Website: apple
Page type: cart
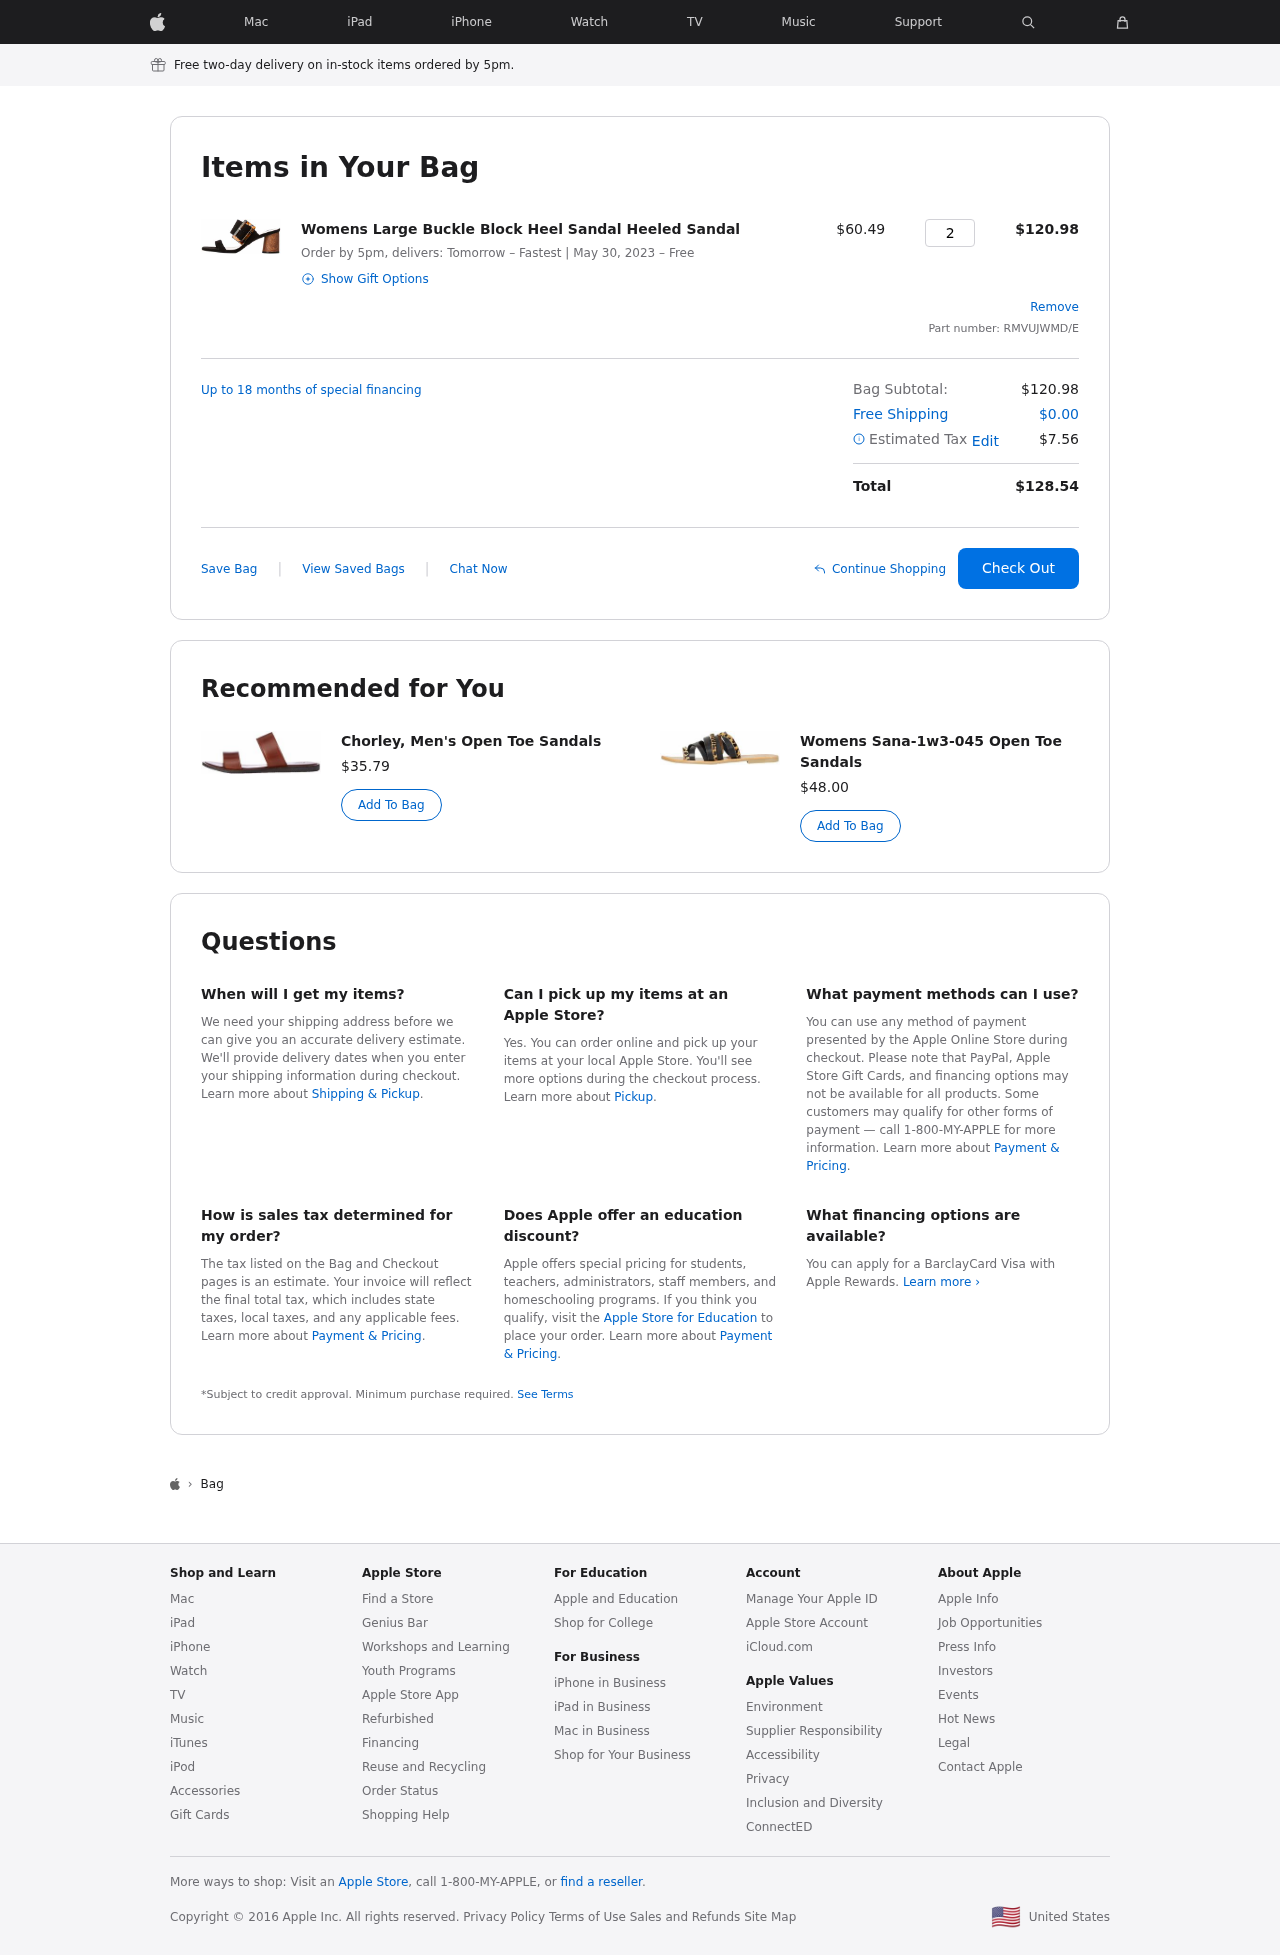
Product elements: key: PRODUCT1_NAME
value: Womens Large Buckle Block Heel Sandal Heeled Sandal
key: PRODUCT1_PRICE
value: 60.49
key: PRODUCT1_QUANTITY
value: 2
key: PRODUCT2_NAME
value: Chorley, Men's Open Toe Sandals
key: PRODUCT2_PRICE
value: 35.79
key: PRODUCT3_NAME
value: Womens Sana-1w3-045 Open Toe Sandals
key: PRODUCT3_PRICE
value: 48
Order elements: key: ORDER_DELIVERY_DATE
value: May 30, 2023
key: ORDER_SUBTOTAL
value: $120.98
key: ORDER_ID
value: RMVUJWMD/E
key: ORDER_SHIPPING_COST
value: $0.00
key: ORDER_TAX
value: $7.56
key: ORDER_TOTAL
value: $128.54